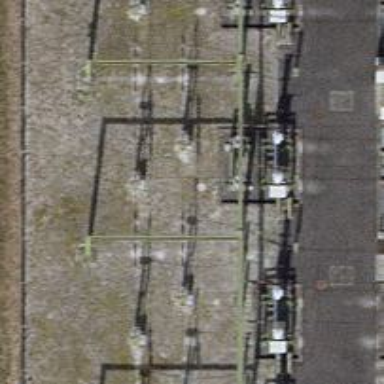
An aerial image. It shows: Insulator used in power equipment.